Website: lowes
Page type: billing-address
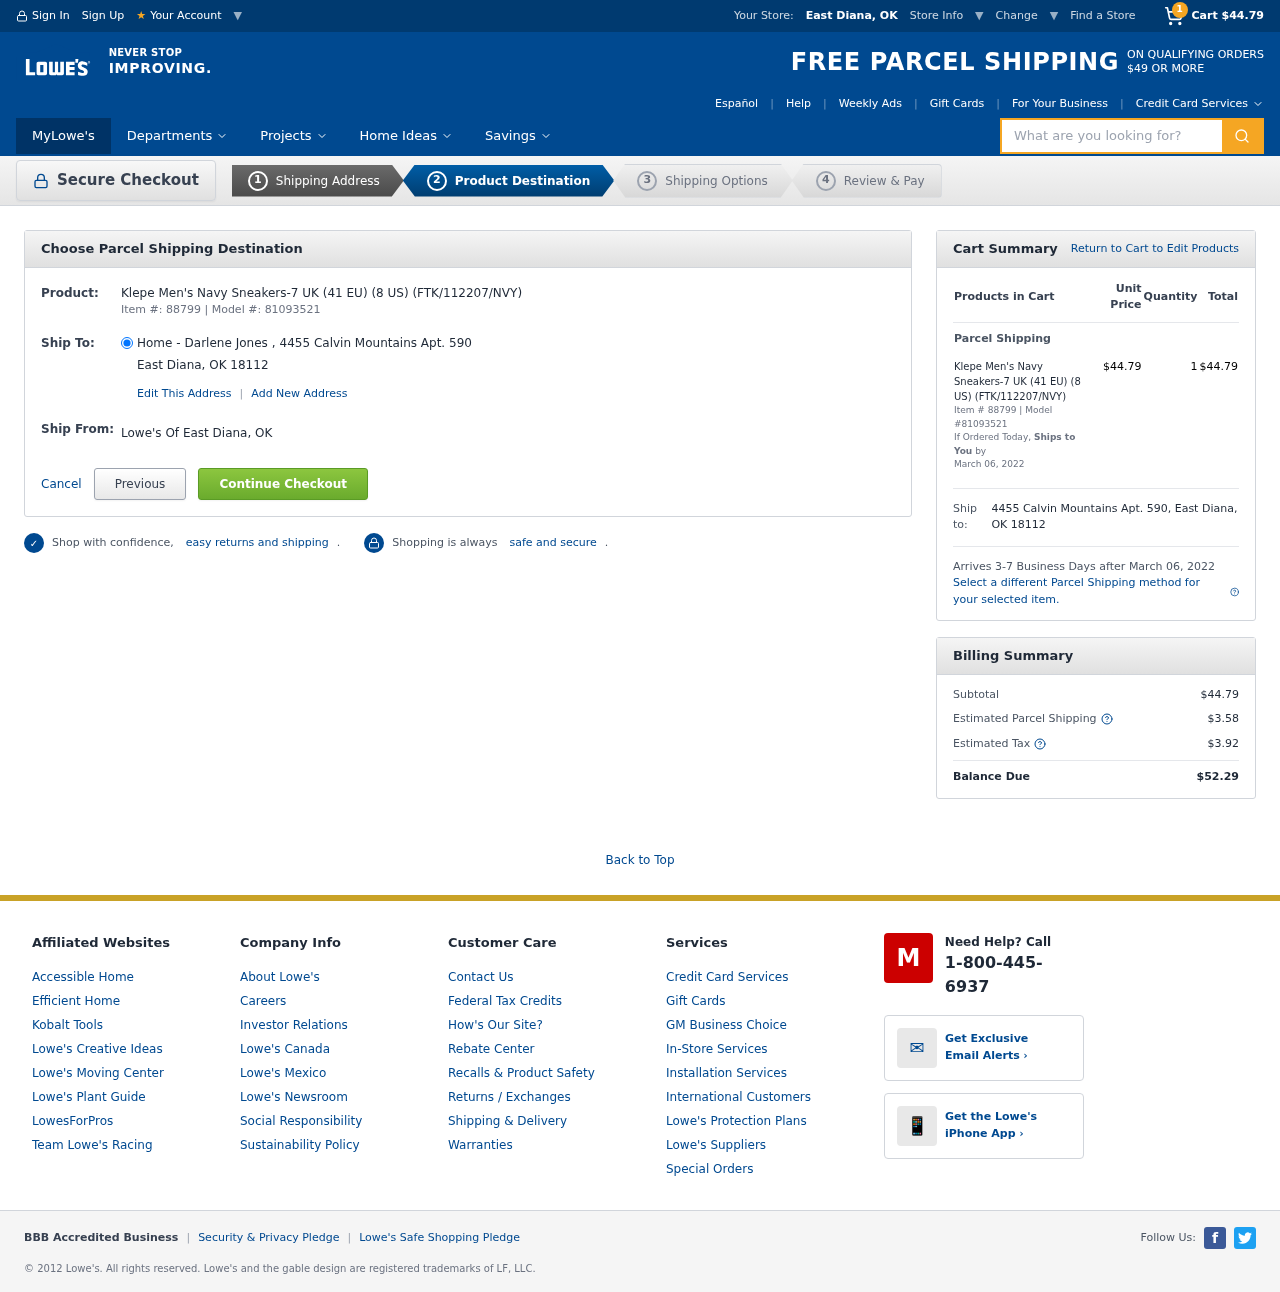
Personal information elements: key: PII_ADDRESS
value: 4455 Calvin Mountains Apt. 590, East Diana, OK 18112
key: PII_CITY_STATE
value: East Diana, OK
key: PII_CITY_STATE_ZIP
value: East Diana, OK 18112
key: PII_FULLNAME
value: Darlene Jones
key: PII_STREET
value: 4455 Calvin Mountains Apt. 590
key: PII_CITY_STATE2
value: East Diana, OK
Product elements: key: PRODUCT1_NAME
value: Klepe Men's Navy Sneakers-7 UK (41 EU) (8 US) (FTK/112207/NVY)
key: PRODUCT1_PRICE
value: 44.79
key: PRODUCT1_QUANTITY
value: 1
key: PRODUCT1_ITEM_NUMBER
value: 88799
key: PRODUCT1_MODEL_NUMBER
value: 81093521
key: PRODUCT1_NAME2
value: Klepe Men's Navy Sneakers-7 UK (41 EU) (8 US) (FTK/112207/NVY)
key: PRODUCT1_ITEM_NUMBER2
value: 88799
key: PRODUCT1_MODEL_NUMBER2
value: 81093521
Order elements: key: ORDER_NUM_ITEMS
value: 1
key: ORDER_SUBTOTAL
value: $44.79
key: ORDER_SHIPPING_DATE
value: March 06, 2022
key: ORDER_SHIPPING_DATE2
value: March 06, 2022
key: ORDER_SUBTOTAL2
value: $44.79
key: ORDER_SHIPPING_COST
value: $3.58
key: ORDER_TAX
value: $3.92
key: ORDER_TOTAL
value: $52.29
Search elements: key: HEADER_SEARCH
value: What are you looking for?